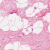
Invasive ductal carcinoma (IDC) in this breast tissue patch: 0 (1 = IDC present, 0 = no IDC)